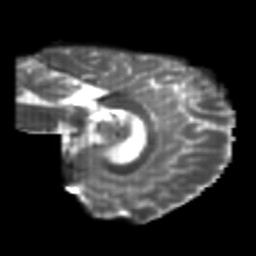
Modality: T2w
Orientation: sagittal
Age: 24
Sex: female
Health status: healthy
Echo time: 0.074 s